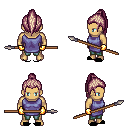
a pixel art fantasy rpg character, male body template, human, tanned skin, chain tabard jacket, teal pants, white blonde long topknot hairstyle, gold gloves, black slippers, spear, four views (front, back, left, right), 2x2 character sprite sheet, small pixel art, hard edges, no anti-aliasing